Interaction volume radius: 5 \u00c5
Interaction volume height: 40 \u00c5
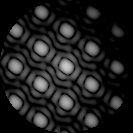
Disorder parameter: 0.01238